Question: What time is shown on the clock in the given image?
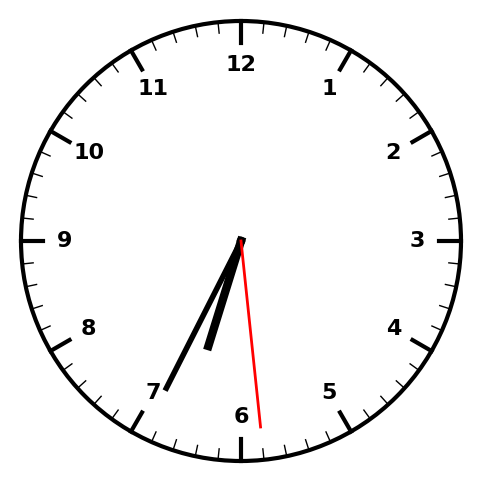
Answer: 06:34:29